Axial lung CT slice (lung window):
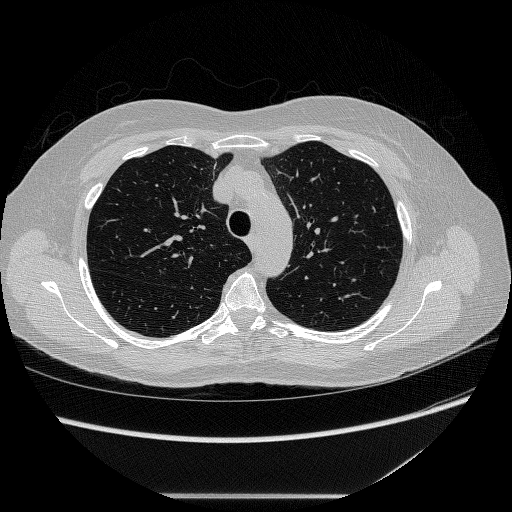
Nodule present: no